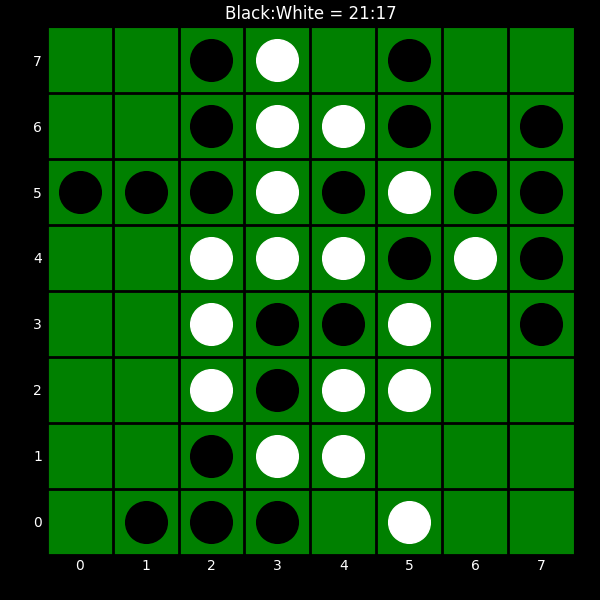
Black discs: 21
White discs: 17